Field crop: maize
Growth stage: 2
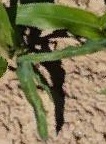
Species: maize